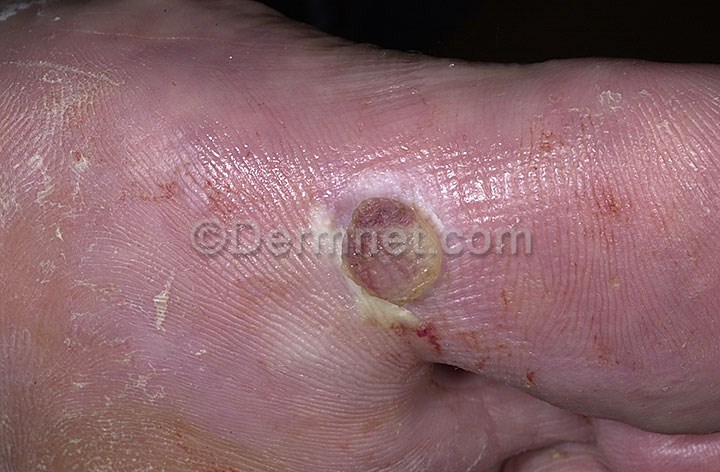
Disease: Vascular Tumors